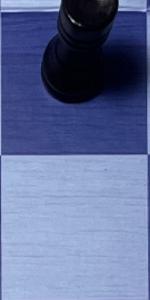
Label: Empty